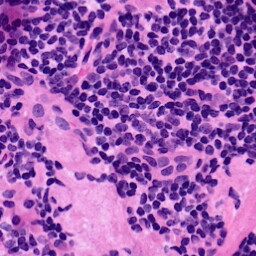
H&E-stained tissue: LymphNode